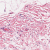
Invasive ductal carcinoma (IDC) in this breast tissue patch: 0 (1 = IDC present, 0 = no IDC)